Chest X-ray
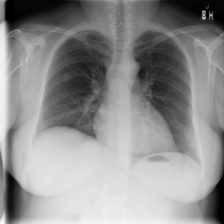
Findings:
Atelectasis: negative
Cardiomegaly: negative
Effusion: negative
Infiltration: negative
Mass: negative
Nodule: negative
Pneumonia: negative
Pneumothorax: negative
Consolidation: negative
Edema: negative
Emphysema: negative
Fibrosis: negative
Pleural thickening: negative
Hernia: negative